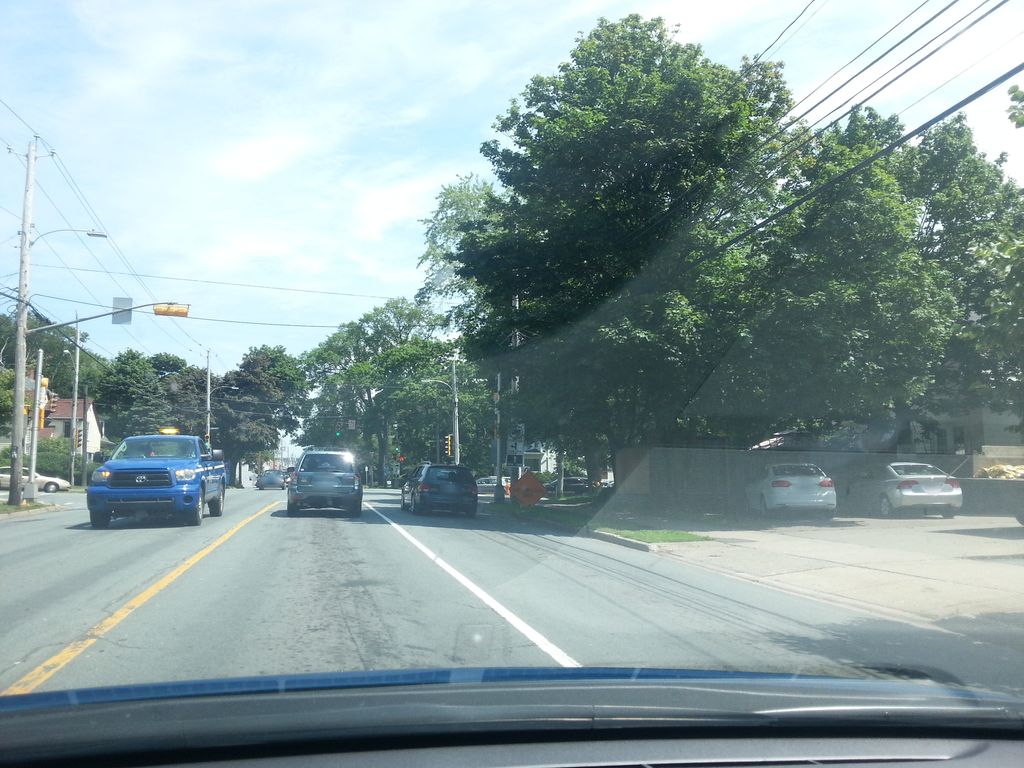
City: halifax